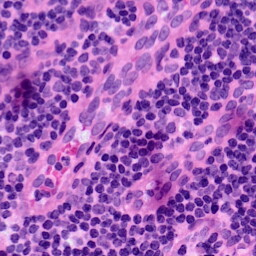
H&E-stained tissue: LymphNode